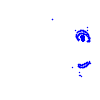
Particle: pion